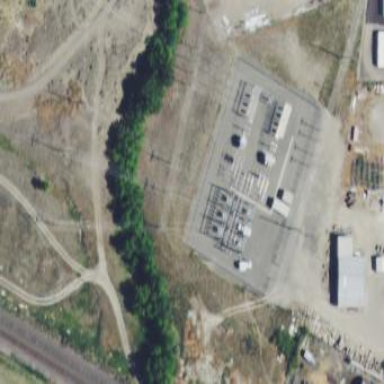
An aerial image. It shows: Power substation surrounded by fence.